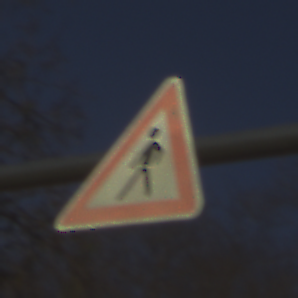
Verkehrszeichen: FussgaengerRechts
Umgebung: Outdoor, Nature
Tageszeit: SunriseSunset
Wetter: Clear
Licht: Natural
Jahreszeit: NotSpecified
Kontrast: HighContrast